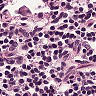
Metastatic tissue present: no